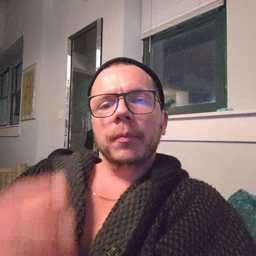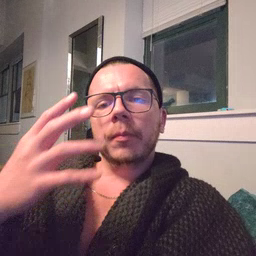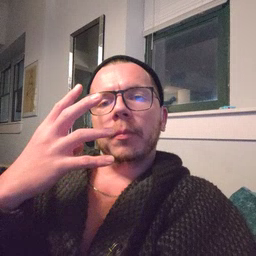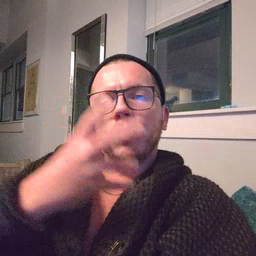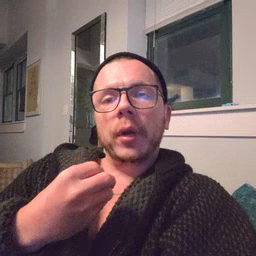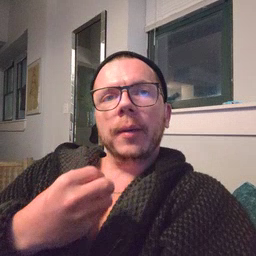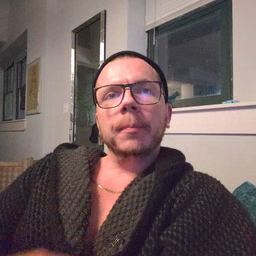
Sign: pretty